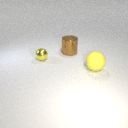
small yellow metal sphere to the left of large yellow rubber sphere